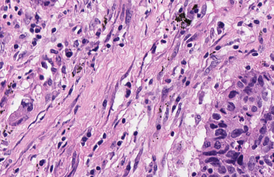
Tumor epithelial tissue: yes
Tumor-associated stroma tissue: yes
Normal tissue: no